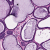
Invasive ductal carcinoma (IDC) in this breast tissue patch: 0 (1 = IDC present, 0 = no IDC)